Question: Just playing with Xamarin.Forms, downloaded sample project TipCalc from <URL>. When I try to open the solution in Xamarin Studio I am getting this error.

When i try to build the project, i get this error
> Error MSB4019: The imported project "C:\Program Files
(x86)\MSBuild\Microsoft\Portable4.5\Microsoft.Portable.CSharp.targets"
was not found. Confirm that the path in the declaration is
correct, and that the file exists on disk. (MSB4019) (TipCalc.Android)
Please someone guide me, what should i configure in my project, to make this to run successfully. I am using Xamarin Studio 5, my OS is windows 7 ultimate.
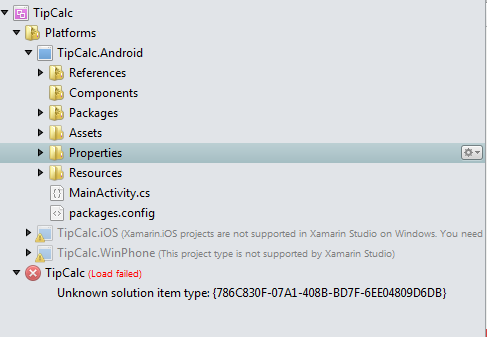
Answer: I installed <URL> followed by Xamarin.Android to fix this. This error occurs if we try to load the pcl project without installing portable library tools, because Xamarin checks for following file in the machine while loading pcl project.
> C:\Program Files
(x86)\MSBuild\Microsoft\Portable4.0Microsoft.Portable.CSharp.targets